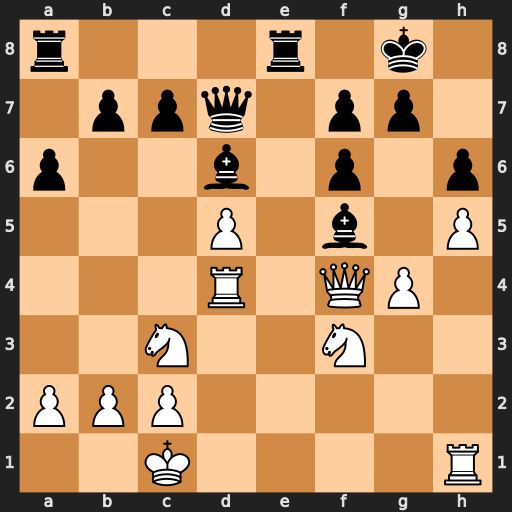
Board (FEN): r3r1k1/1ppq1pp1/p2b1p1p/3P1b1P/3R1QP1/2N2N2/PPP5/2K4R
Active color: w
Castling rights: -
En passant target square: -
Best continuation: Qxf5 Qxf5 gxf5